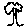
Label: tree